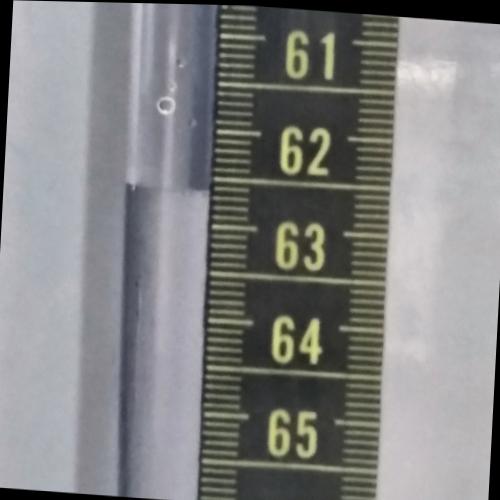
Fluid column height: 62.6 cm